Interaction volume radius: 5 \u00c5
Interaction volume height: 30 \u00c5
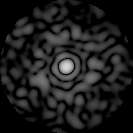
Disorder parameter: 0.8344